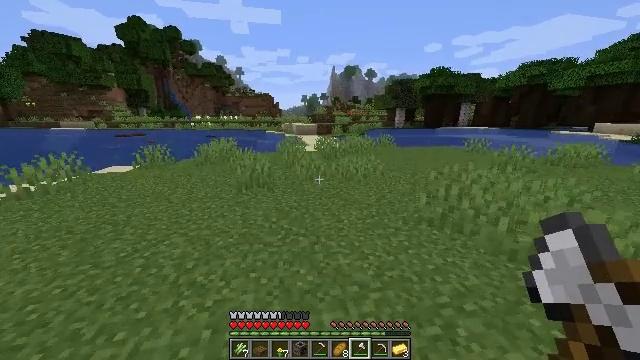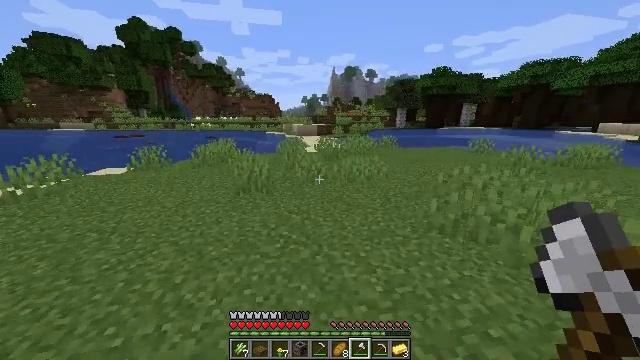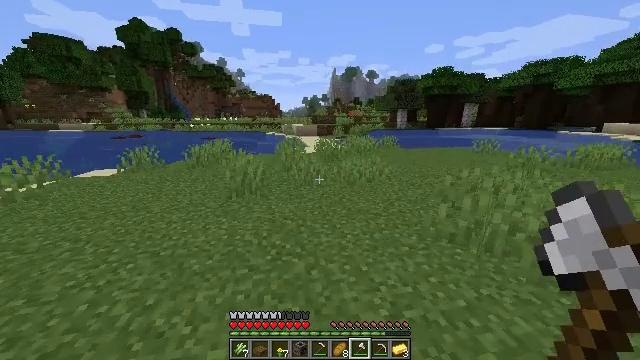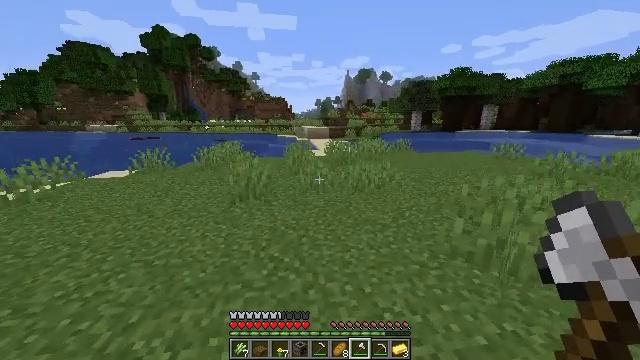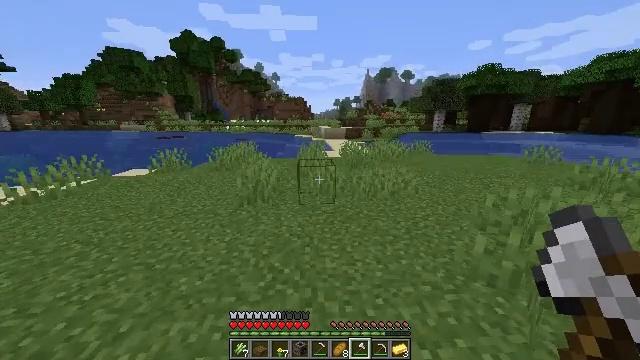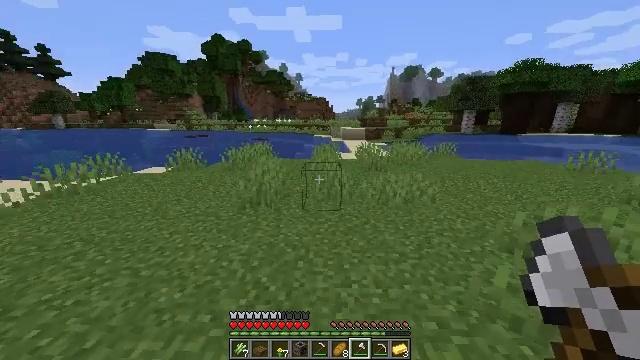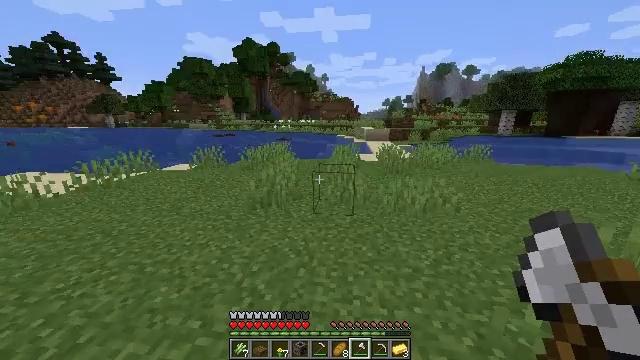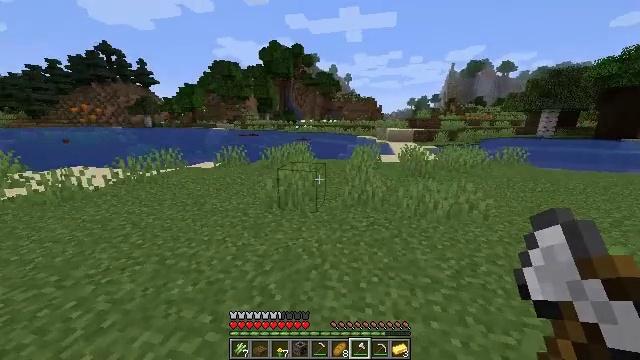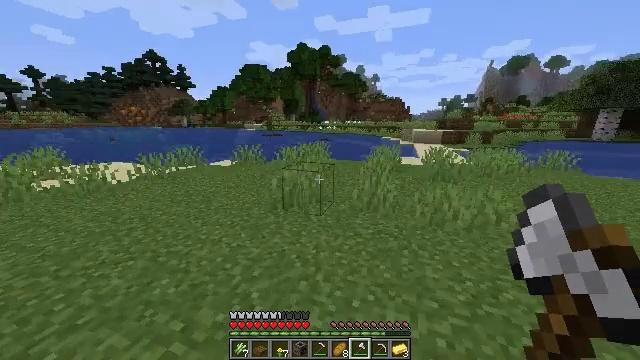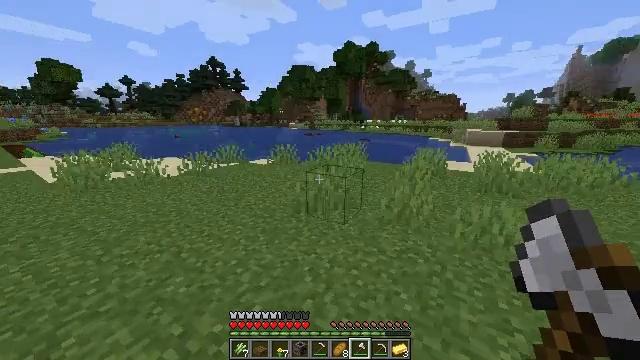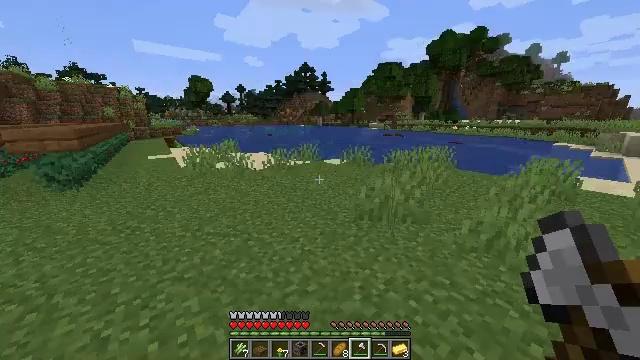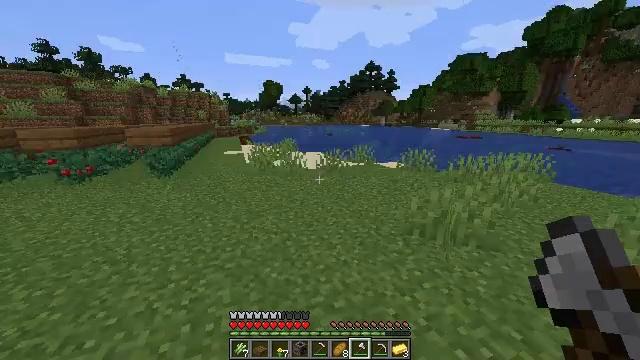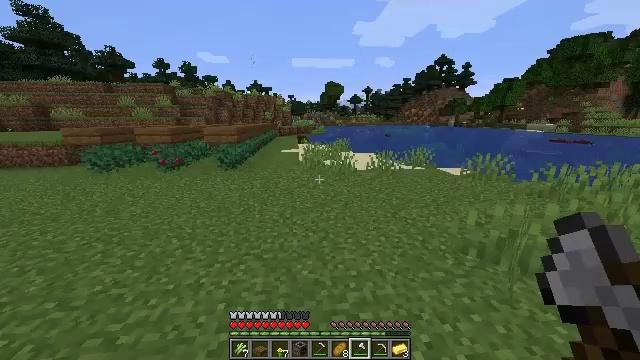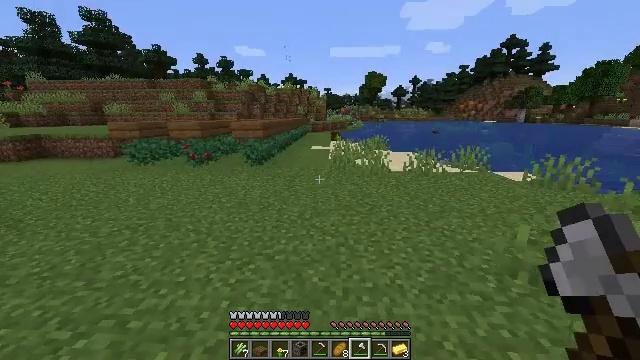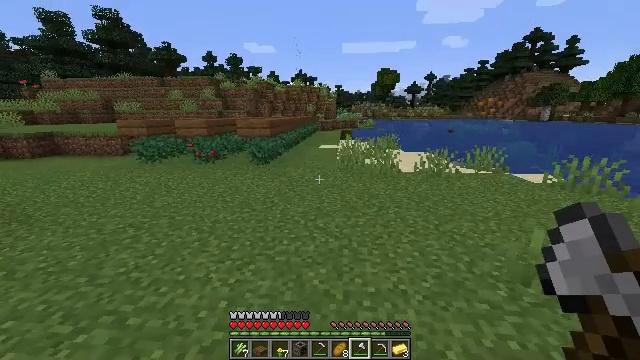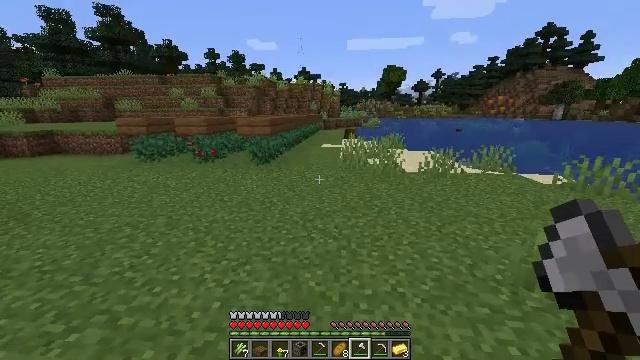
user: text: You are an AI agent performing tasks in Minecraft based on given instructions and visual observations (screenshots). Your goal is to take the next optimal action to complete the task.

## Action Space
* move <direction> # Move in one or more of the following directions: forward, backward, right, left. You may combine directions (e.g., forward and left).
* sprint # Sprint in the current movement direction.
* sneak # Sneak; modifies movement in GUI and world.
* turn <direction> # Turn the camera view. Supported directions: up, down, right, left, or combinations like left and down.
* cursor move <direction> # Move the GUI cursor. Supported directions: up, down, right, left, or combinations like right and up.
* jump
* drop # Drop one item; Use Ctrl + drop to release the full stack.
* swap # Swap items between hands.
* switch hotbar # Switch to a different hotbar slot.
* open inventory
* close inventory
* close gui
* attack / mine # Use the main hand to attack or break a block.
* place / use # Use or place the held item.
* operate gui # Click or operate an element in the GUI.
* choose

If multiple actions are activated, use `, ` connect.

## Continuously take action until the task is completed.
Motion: motion action
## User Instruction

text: Hold left button to gather the purple bed.
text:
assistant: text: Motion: move forward
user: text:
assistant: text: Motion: move forward and move right
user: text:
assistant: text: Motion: move forward and move right, turn left
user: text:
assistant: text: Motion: move forward and move right, turn left
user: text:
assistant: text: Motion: move forward and move right, turn left
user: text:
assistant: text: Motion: move forward and move right, turn left
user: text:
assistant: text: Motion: move forward and move right, turn left
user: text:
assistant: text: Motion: move forward and move right, turn left
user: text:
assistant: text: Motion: move forward and move right, turn left
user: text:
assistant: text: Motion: move forward and move right, turn left
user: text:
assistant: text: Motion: move forward and move right, turn left
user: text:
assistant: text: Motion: move right, turn left
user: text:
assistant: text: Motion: move right, turn left
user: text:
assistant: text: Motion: turn left
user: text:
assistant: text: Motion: no_op
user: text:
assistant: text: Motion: no_op
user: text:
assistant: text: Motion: no_op
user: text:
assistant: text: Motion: no_op
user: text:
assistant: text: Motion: no_op
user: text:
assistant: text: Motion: no_op
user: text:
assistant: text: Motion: no_op
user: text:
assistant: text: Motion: turn left
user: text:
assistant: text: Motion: turn left
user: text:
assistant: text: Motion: no_op
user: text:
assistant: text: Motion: turn left
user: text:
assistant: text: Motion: turn left
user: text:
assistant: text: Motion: no_op
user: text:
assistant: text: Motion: no_op
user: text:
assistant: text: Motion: no_op
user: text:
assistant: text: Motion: no_op